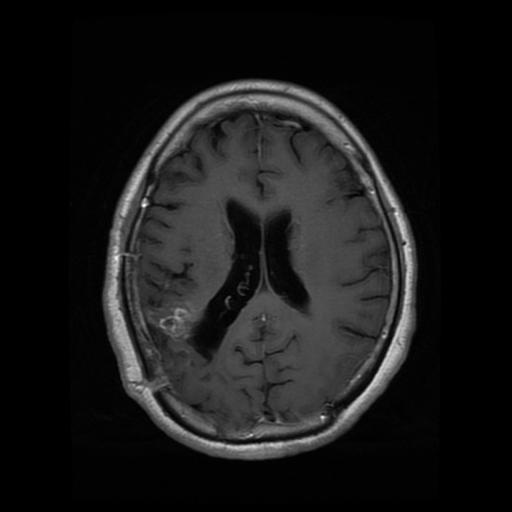
Label: glioma